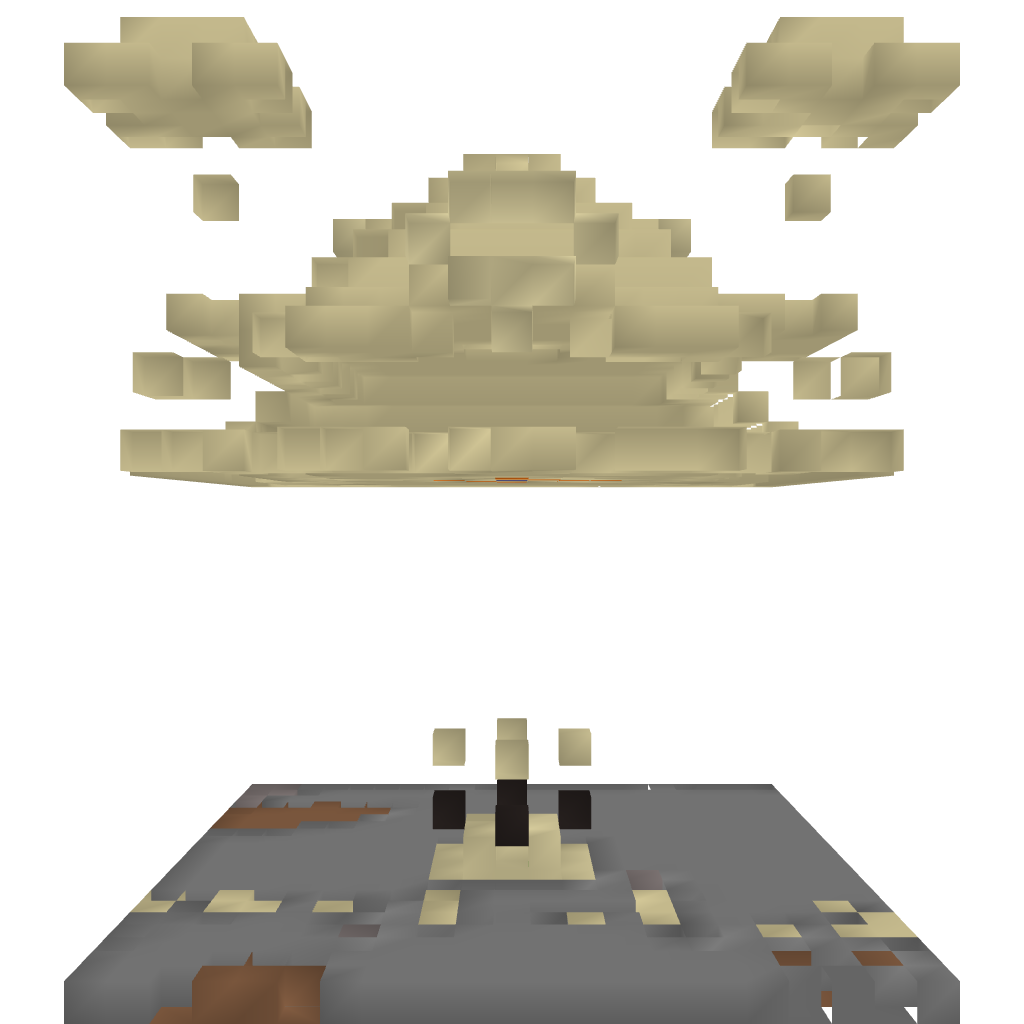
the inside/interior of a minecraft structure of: Default desert temple